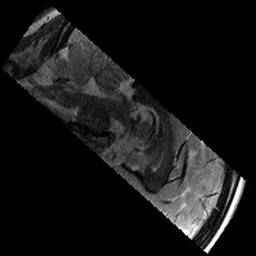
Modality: T2w
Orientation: sagittal
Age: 12
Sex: male
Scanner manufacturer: siemens
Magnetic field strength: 3 T
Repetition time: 8.46 s
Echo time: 0.067 s